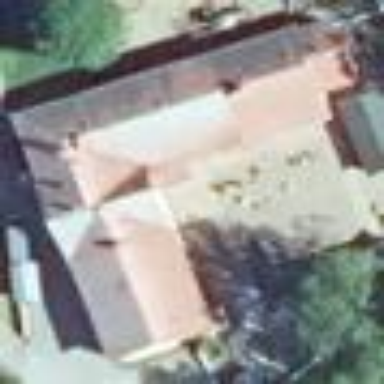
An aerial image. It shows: Kindergarten building with gabled roof.